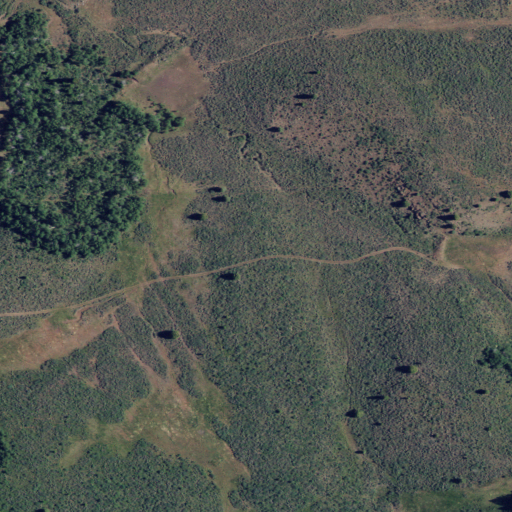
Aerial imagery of depression(s) in Idaho named Fish Creek Basin containing shrub, woody wetlands, and deciduous forest